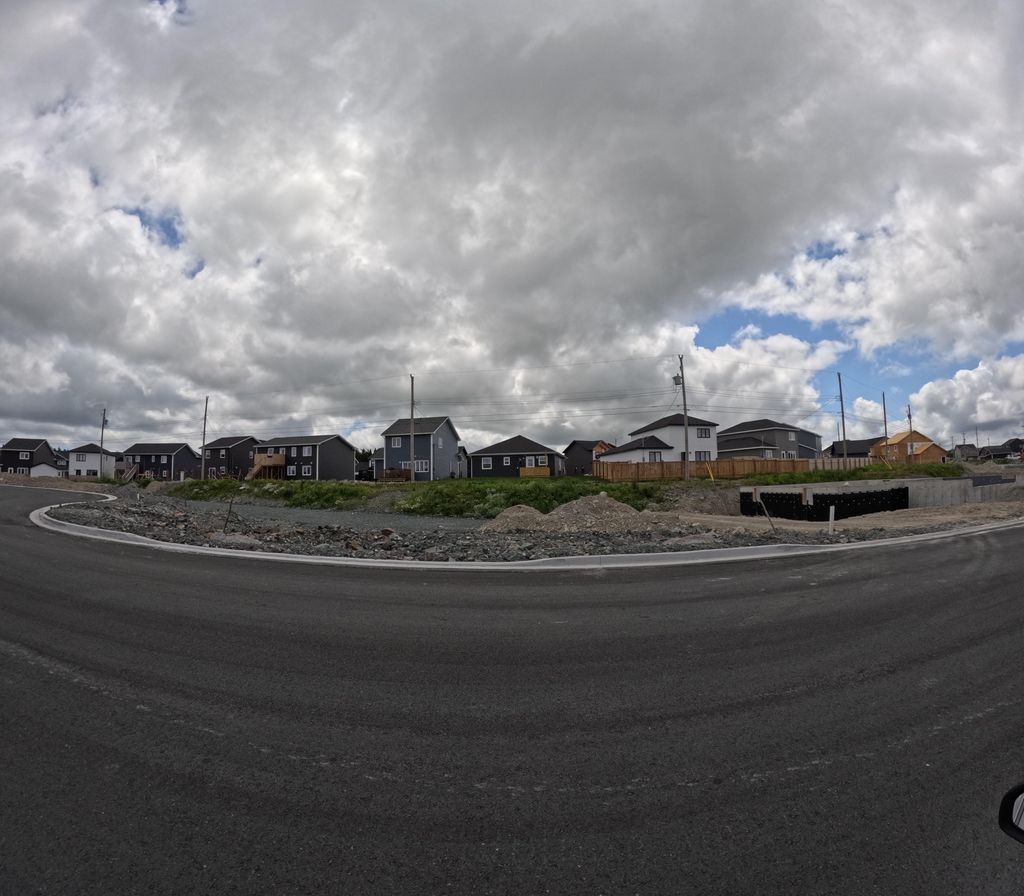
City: st_johns